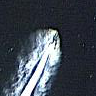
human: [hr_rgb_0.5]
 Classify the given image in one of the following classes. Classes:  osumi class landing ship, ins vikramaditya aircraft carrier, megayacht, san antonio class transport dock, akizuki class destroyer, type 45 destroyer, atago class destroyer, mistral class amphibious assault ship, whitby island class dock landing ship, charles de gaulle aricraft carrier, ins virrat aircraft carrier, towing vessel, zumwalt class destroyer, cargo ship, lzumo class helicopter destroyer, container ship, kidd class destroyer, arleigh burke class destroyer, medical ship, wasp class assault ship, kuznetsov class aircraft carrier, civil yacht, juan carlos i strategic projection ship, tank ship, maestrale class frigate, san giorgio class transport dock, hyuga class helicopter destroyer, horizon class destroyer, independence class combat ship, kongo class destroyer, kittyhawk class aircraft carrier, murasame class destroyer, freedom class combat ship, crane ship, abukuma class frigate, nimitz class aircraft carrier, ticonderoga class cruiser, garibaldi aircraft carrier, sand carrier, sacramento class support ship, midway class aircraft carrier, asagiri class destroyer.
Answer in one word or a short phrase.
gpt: Civil yacht